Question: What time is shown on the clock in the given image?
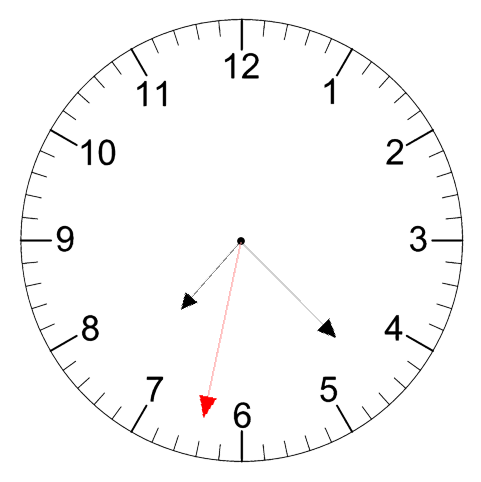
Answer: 07:22:32